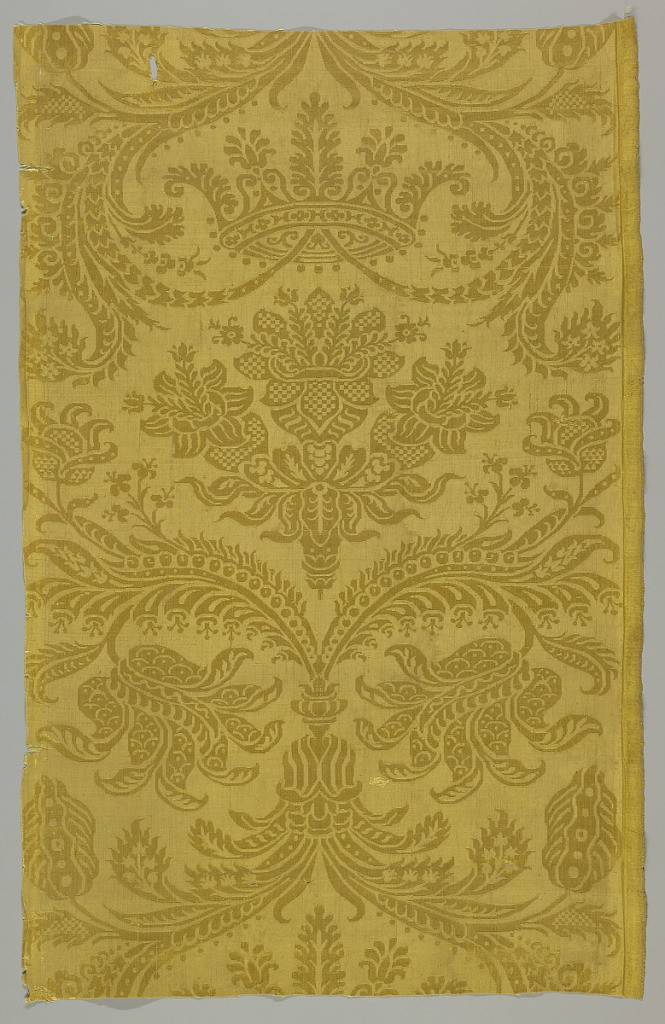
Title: Textile
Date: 16th century
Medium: silk Technique: 5-harness satin damask
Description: Short panel of yellow damask with symmetrical design of foliage, flowers and a crown.